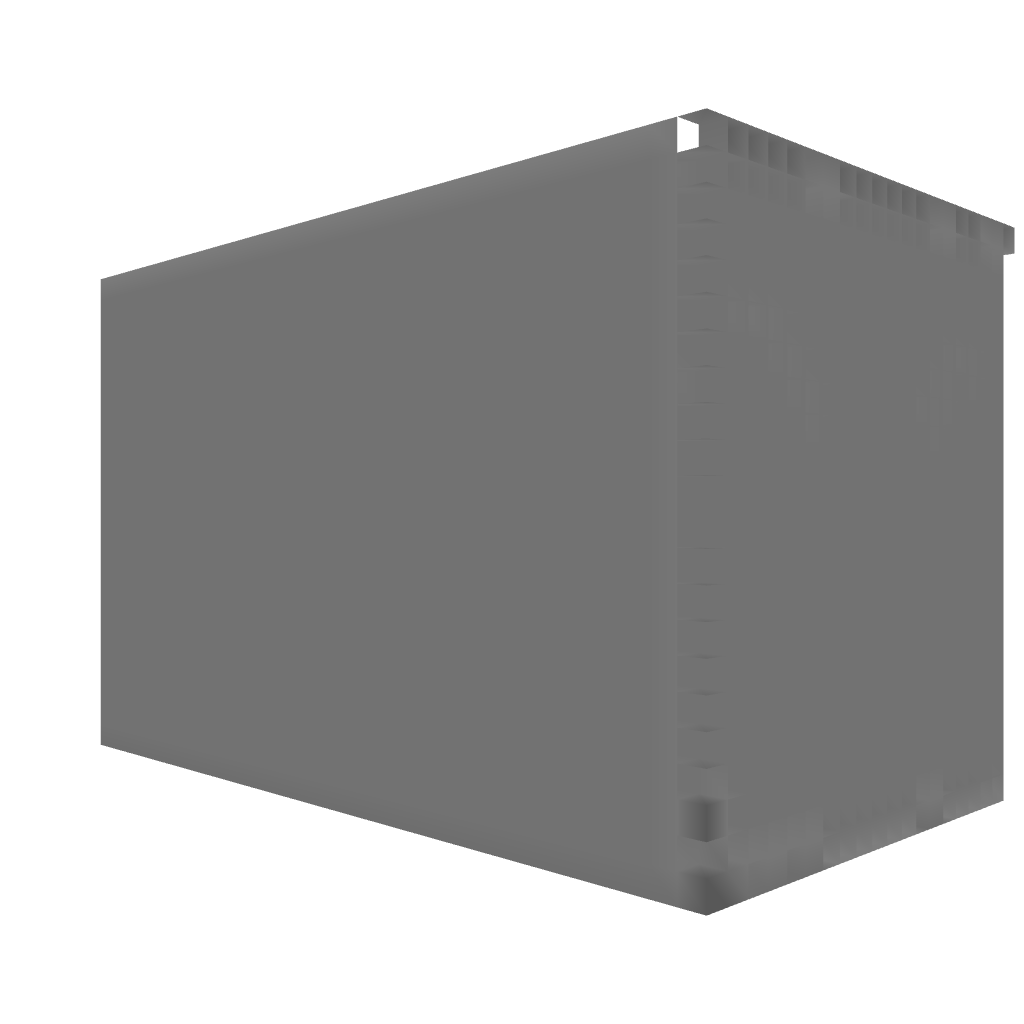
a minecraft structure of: Iron Parkour bad low quality